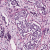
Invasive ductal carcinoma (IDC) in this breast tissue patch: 1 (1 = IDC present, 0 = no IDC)